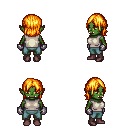
a pixel art fantasy rpg character, female body template, orc, green skin, white sleeveless shirt, teal pants, light blonde long bangs hairstyle, metal gloves, maroon shoes, four views (front, back, left, right), 2x2 character sprite sheet, small pixel art, hard edges, no anti-aliasing